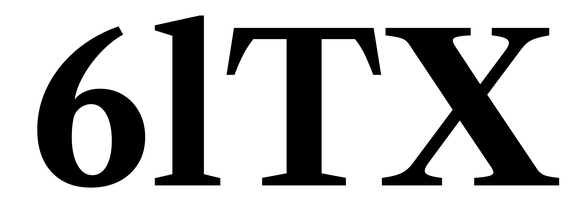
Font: LibreCaslonText_Bold